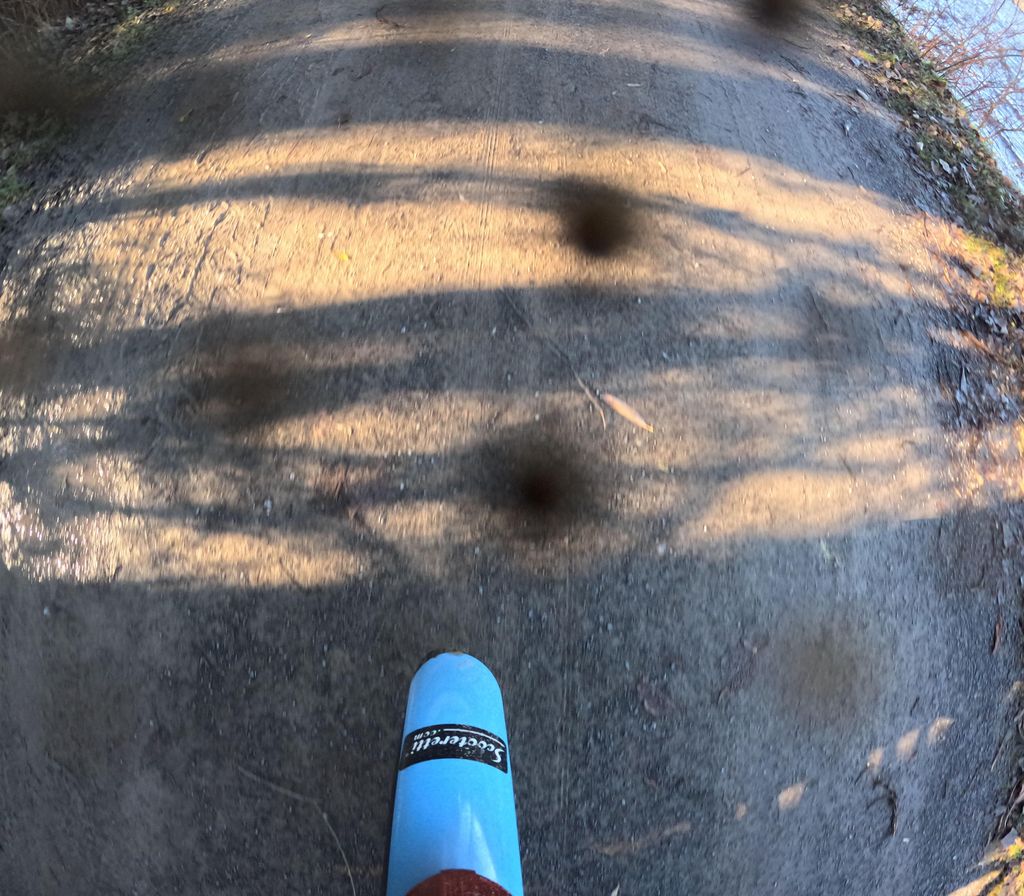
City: ottawa-gatineau